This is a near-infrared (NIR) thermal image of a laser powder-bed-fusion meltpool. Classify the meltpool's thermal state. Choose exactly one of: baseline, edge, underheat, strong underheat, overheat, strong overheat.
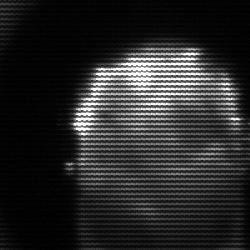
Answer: baseline